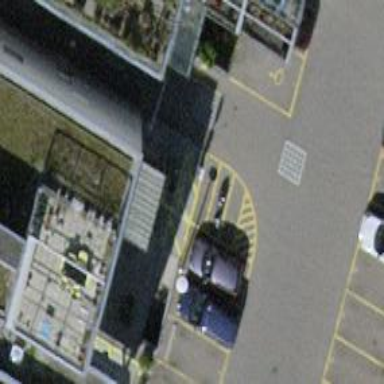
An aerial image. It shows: Motorcycle parking area.